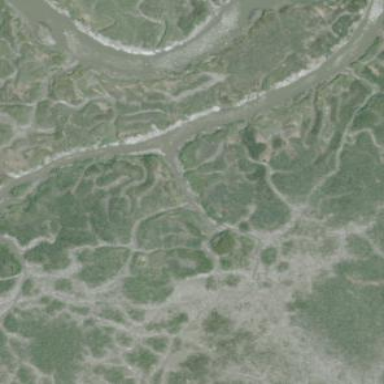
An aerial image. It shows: Saltmarsh wetland area.